Question: I'm trying to position some elements over an image while keeping the following behaviour:
- '"muuh"'- - '.item''div'
What i've achieved so far: <URL>
This at the moment doesn't work as you can see by the 'div' background, nor is the text aligned with the bottom of the picture.

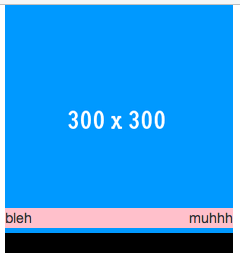
Answer: Do you mean something like this?
<URL>
I changed the 'CSS' to:
'''
.masonry {
position: relative;
}
.item {
width: 20%;
position: relative;
}
.item-image {
width: 100%;
}
.item-text {
background: pink;
position: absolute;
top:0;
left:0;
bottom:0;
right:0;
margin: auto;
width:100%;
height:20px;
}
.item-title {
padding: 0px;
}
.item-right {
padding: 0px;
}
@media(min-width:992px){
.item-creator {
float: right !important;
}
}
'''
<URL> - Pink bit at bottom of image